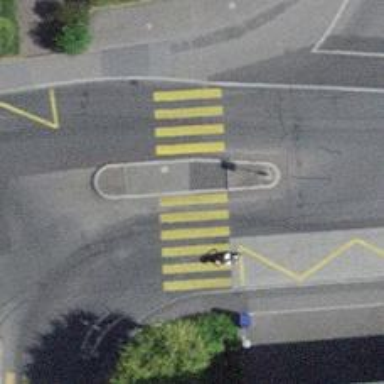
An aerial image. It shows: Kerb barrier.